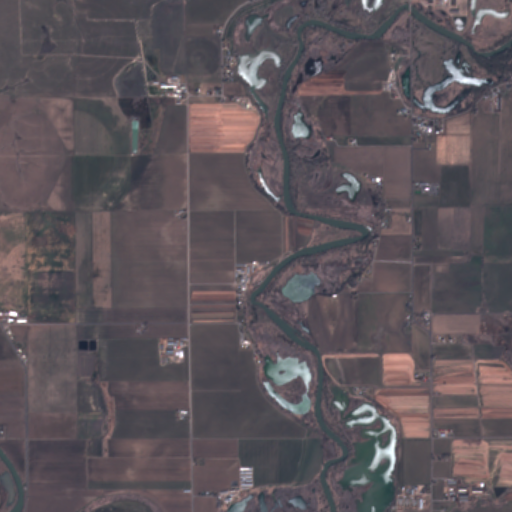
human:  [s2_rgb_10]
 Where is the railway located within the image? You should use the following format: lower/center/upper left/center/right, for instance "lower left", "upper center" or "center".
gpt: The railway is located in the left of the image.
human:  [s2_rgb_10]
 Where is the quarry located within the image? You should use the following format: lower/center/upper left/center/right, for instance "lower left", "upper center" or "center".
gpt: There is no quarry in the image.